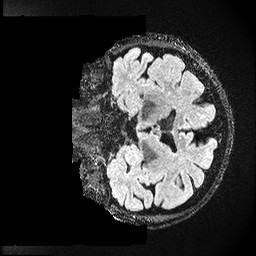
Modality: FLAIR
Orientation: coronal
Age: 63
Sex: female
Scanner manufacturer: ge
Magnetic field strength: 3 T
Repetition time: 4.802 s
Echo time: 0.1158 s